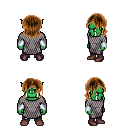
a pixel art fantasy rpg character, male body template, orc, green skin, chain mail, metal pants, brown long bangs hairstyle, white cloth bracers, maroon shoes, four views (front, back, left, right), 2x2 character sprite sheet, small pixel art, hard edges, no anti-aliasing